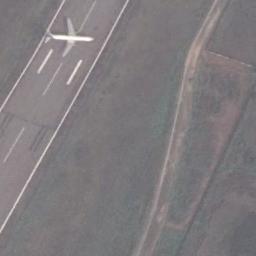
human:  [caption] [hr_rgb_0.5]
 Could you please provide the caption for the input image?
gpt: There is an airplane parked on the runway .

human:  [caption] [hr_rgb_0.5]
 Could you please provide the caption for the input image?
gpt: A plane on the runways and the lawn beside .

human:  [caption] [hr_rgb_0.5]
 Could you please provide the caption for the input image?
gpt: An airplane is crossing the white runway line .

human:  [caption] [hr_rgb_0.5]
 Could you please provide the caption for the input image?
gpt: An airplane was on the runway beside the open space .

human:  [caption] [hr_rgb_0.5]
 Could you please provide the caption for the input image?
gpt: An airplane is on the runway next to the grass .